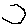
Label: hexagon